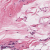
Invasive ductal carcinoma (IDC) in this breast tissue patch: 0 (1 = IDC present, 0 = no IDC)